Field crop: maize
Growth stage: 2
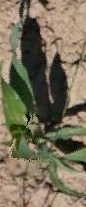
Species: maize